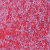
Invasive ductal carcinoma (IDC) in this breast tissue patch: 0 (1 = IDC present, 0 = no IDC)